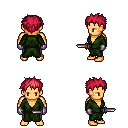
a pixel art fantasy rpg character, male body template, human, tanned skin, green robe, magenta pants, ruby red bedhead hairstyle, metal gloves, dagger, four views (front, back, left, right), 2x2 character sprite sheet, small pixel art, hard edges, no anti-aliasing